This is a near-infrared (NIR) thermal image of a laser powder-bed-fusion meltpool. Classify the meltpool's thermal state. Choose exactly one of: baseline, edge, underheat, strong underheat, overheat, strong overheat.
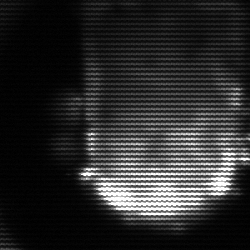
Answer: baseline